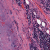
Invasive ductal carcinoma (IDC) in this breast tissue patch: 0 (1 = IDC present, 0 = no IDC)